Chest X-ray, PA view. Patient: 28 years old, sex M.
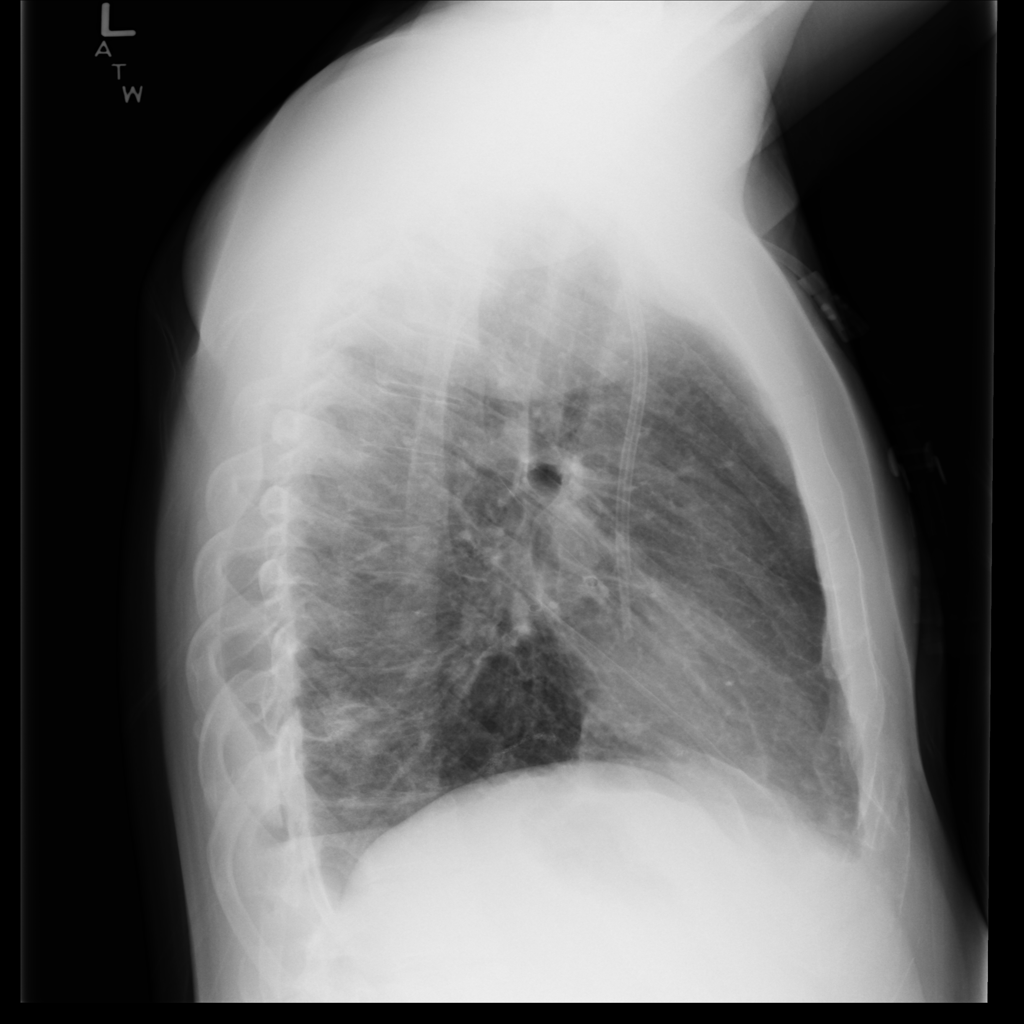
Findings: Effusion, Mass